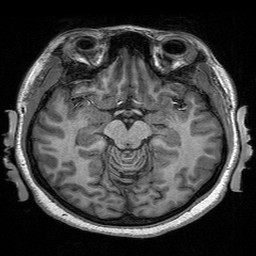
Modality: T1w
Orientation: coronal